Question: i am working in 'Delphi-7' on a component that basically creates a zip file and has 5 features (below)
1] Folder
2] Images
3] text files
4] Create a Folder of the zip file in Application directory Or the application data directory
5] Create Zip file or not
The component will be dropped onto a . Now i have another application () from which the user can actually decide to enable any of the '5' features for the component.
Everything is working fine as i have saved the user-selected settings in the 'registry'. Rather than using the registry (i am not sure if its a good idea to send the registry *.reg with the component), I used a DAT file <URL> to which will write the 5 settings. I need to send the file with the application that will have the component so that it can read the 5 settings.
Is there a way that i can directly set the 5 settings into the component as i am stuck what to do if the file is missing from the application directory?
Like Eureka log does, can any one tell me how to do something similar to this? Meaning when we set the settings in eureka logs , the programmer doesn't have to include/send a file along with the final application

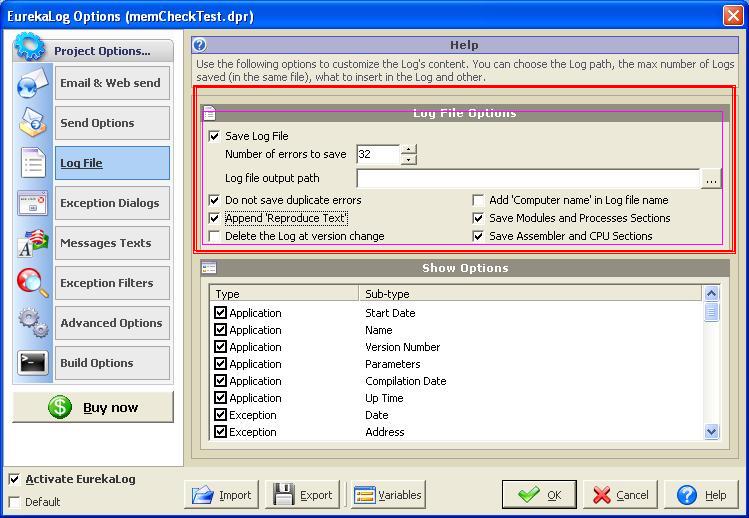
Answer: After going through @david and @Ken White idea
(Which was much simpler than the idea i had in mind..also better (way)).i introduced the 'published' properties into the component like this
'''
private
{ Private declarations }
FFolderzip ,Fimagezip,Ftextzip : Boolean;
FMessagebo : string;
published
{ Published declarations }
{component Properties}
{#1.Folder Zip}
property ZipFolder : Boolean read FFolderzip write FFolderzip default False;
{#2.Send imagezip ?}
property ZipImage : Boolean read Fimagezip write Fimagezip default False;
{#3.text files}
property ZipText : Boolean read Ftextzip write Ftextzip default False;
{#4.message}
property ZipMessage: String read FMessagebo write FMessagebo ;
....
end;
'''
Then to access the properties
'''
procedure TForm1.Button1Click(Sender: TObject);
var
bZipFolder,bZipImage,bZipText: boolean;
sMessage : string;
begin
bZipFolder:=zipperCom1.ZipFolder ;
bZipImage :=zipperCom1.ZipImage;
bZipText :=zipperCom1.ZipText;
sMessage :=zipperCom1.ZipMessage;
end;
'''
Source for extra reference :-
1] <URL>
2] <URL>